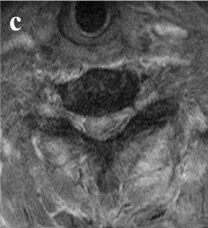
Magnetic resonance imaging showing spinal canal stenosis and swelling of the spinal cord eight weeks after the traffic accident. T2-weighted axial image.
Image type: radiology (mri)